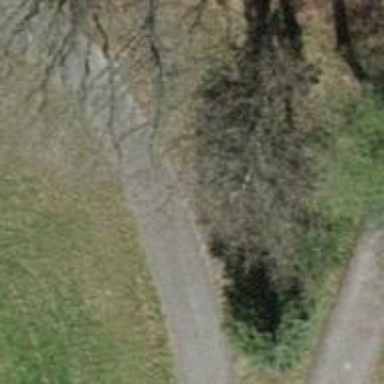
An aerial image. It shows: Well-maintained track road with grade 1 tracktype.